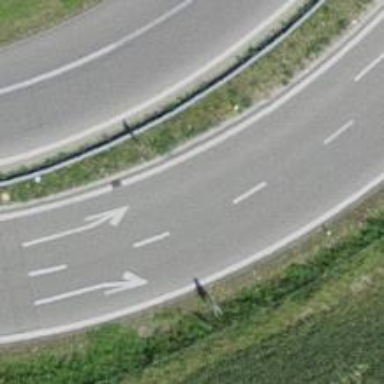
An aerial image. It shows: Asphalt motorway link.